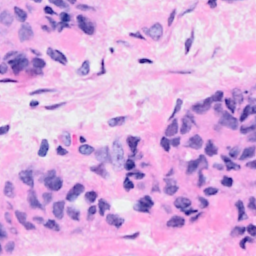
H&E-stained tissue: Breast